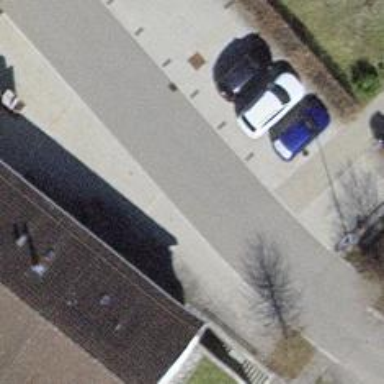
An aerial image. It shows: Bench.